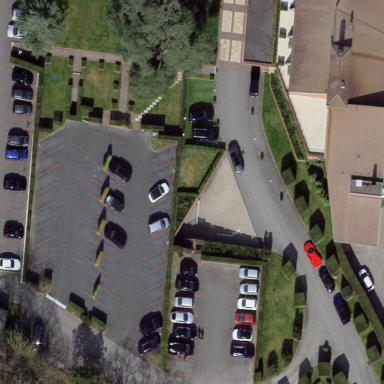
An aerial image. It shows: Parking area with surface.